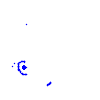
Particle: pion